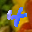
Label: 4